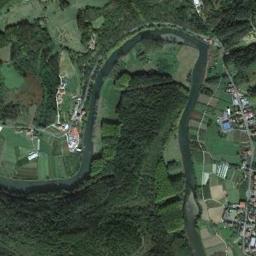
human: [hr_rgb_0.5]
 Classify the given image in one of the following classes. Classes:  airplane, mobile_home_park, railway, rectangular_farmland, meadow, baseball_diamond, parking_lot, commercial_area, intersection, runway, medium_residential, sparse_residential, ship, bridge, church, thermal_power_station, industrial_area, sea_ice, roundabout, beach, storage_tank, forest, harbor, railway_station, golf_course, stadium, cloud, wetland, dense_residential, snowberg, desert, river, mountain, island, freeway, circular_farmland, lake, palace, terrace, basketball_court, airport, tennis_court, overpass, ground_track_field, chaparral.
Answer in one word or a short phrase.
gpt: river